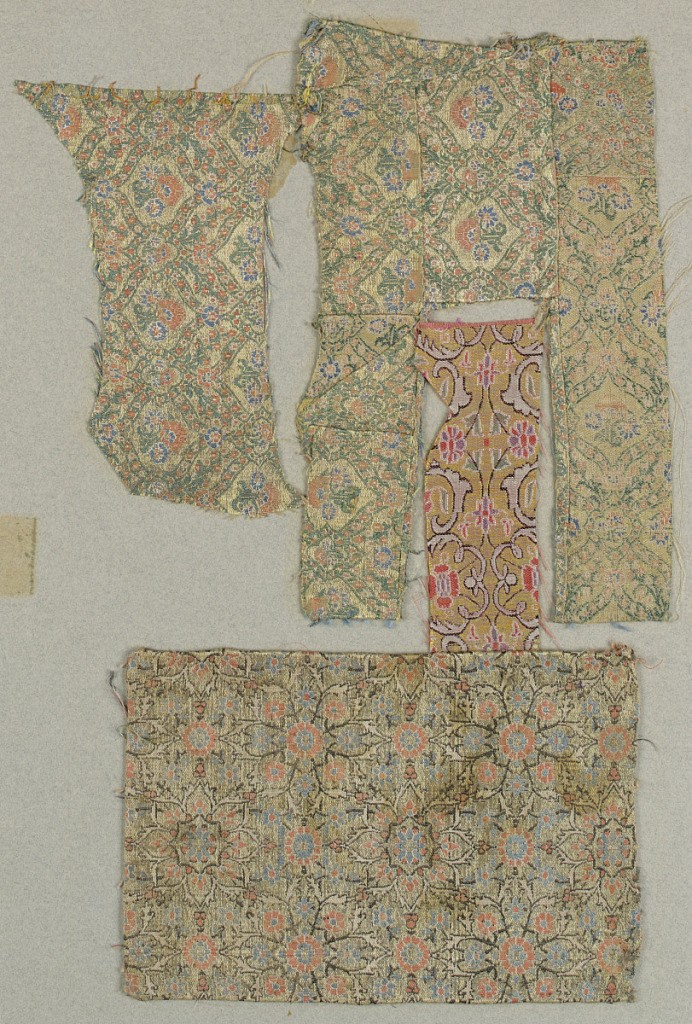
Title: Fragments
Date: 18th–19th century
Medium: silk
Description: Fragments of silk have floral patterns.